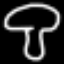
Label: mushroom